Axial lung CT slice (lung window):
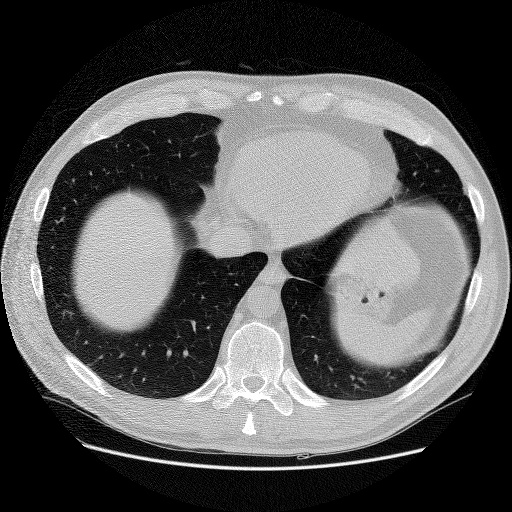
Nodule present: no